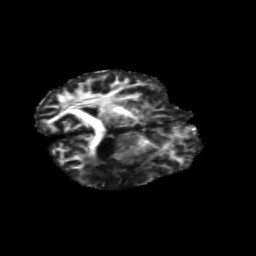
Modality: FA
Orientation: axial
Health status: ill
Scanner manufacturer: siemens
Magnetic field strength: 3 T
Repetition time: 13.7 s
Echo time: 0.098 s